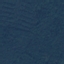
Land use / land cover class: Forest